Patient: sex M, age 45
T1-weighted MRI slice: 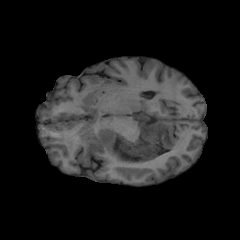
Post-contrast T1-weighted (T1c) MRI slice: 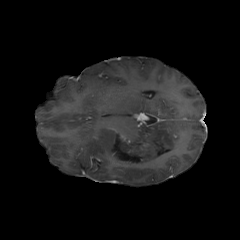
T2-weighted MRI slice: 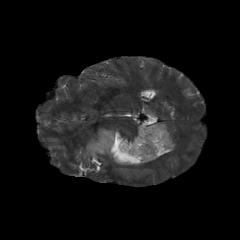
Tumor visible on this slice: yes
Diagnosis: Astrocytoma, IDH-mutant
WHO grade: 2